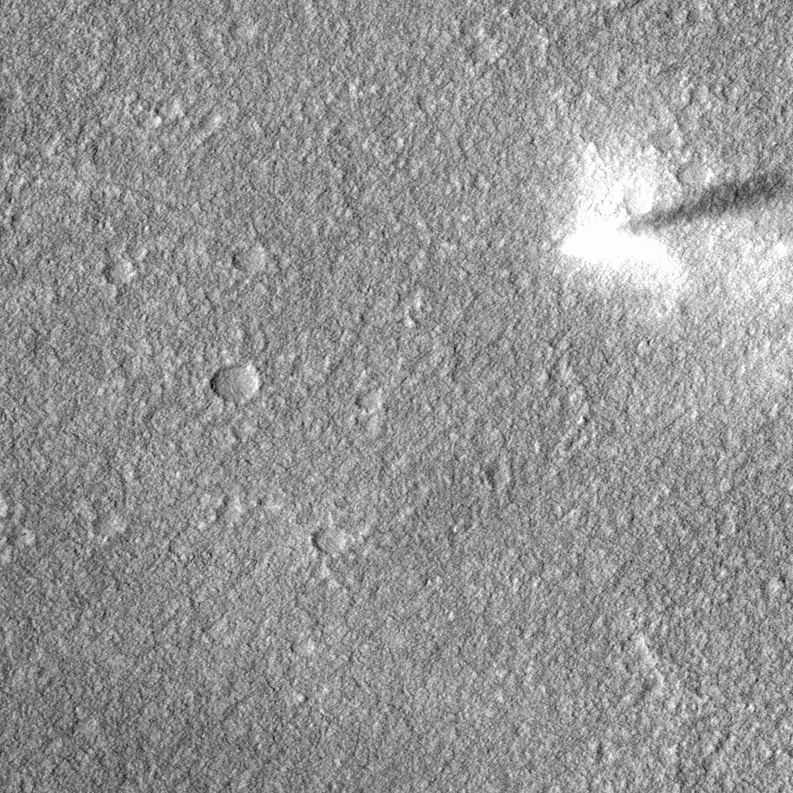
Label: dustdevil